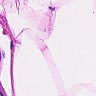
Metastatic tissue present: no